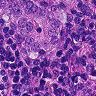
Metastatic tissue present: yes